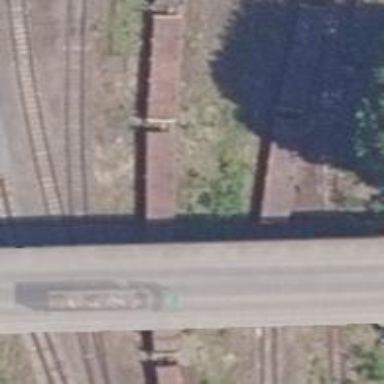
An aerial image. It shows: Railway switch.